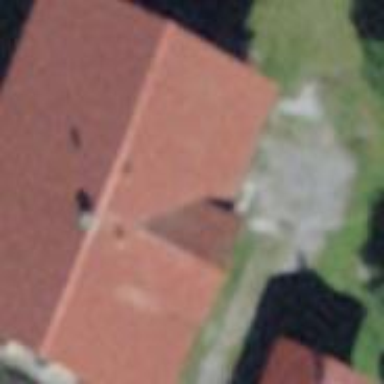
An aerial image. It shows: Residential building.